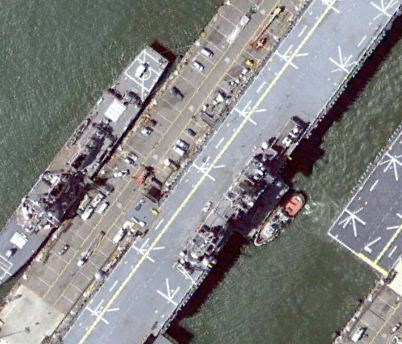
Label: Wasp-class_assault_ship